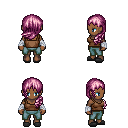
a pixel art fantasy rpg character, female body template, human, dark skin, brown pirate shirt, teal pants, pink left-swept hairstyle, white cloth bandages, gray slippers, four views (front, back, left, right), 2x2 character sprite sheet, small pixel art, hard edges, no anti-aliasing